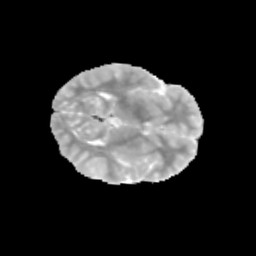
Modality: MD
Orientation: axial
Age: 9
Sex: male
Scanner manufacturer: siemens
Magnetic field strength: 3 T
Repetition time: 3.8 s
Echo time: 0.07 s